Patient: sex F, age 86
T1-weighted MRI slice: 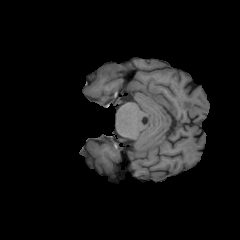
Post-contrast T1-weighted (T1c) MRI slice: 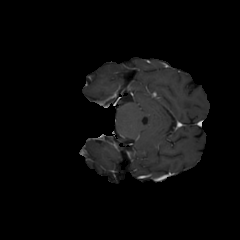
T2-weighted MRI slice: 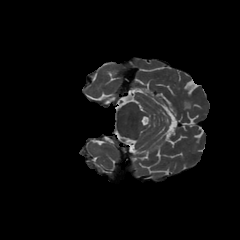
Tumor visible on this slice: no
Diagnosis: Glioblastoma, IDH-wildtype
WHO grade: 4